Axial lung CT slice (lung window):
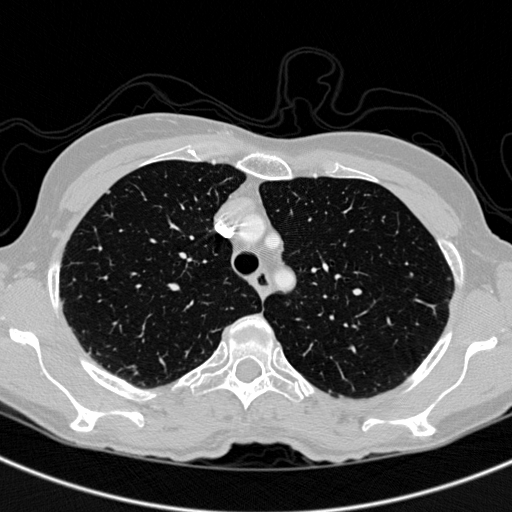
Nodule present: no